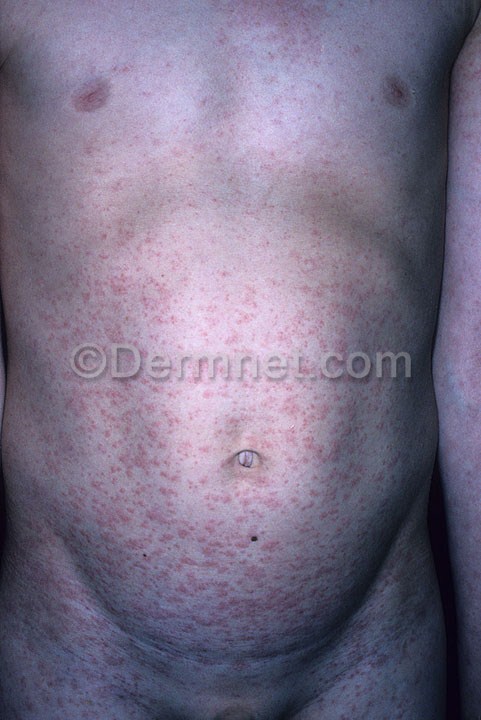
Disease: Exanthems and Drug Eruptions